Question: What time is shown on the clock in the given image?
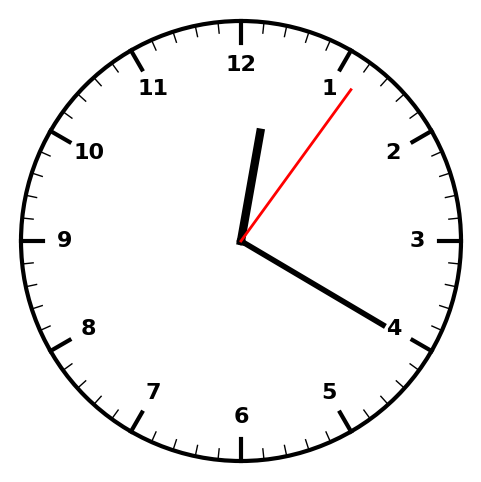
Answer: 12:20:06